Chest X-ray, AP view. Patient: 58 years old, sex M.
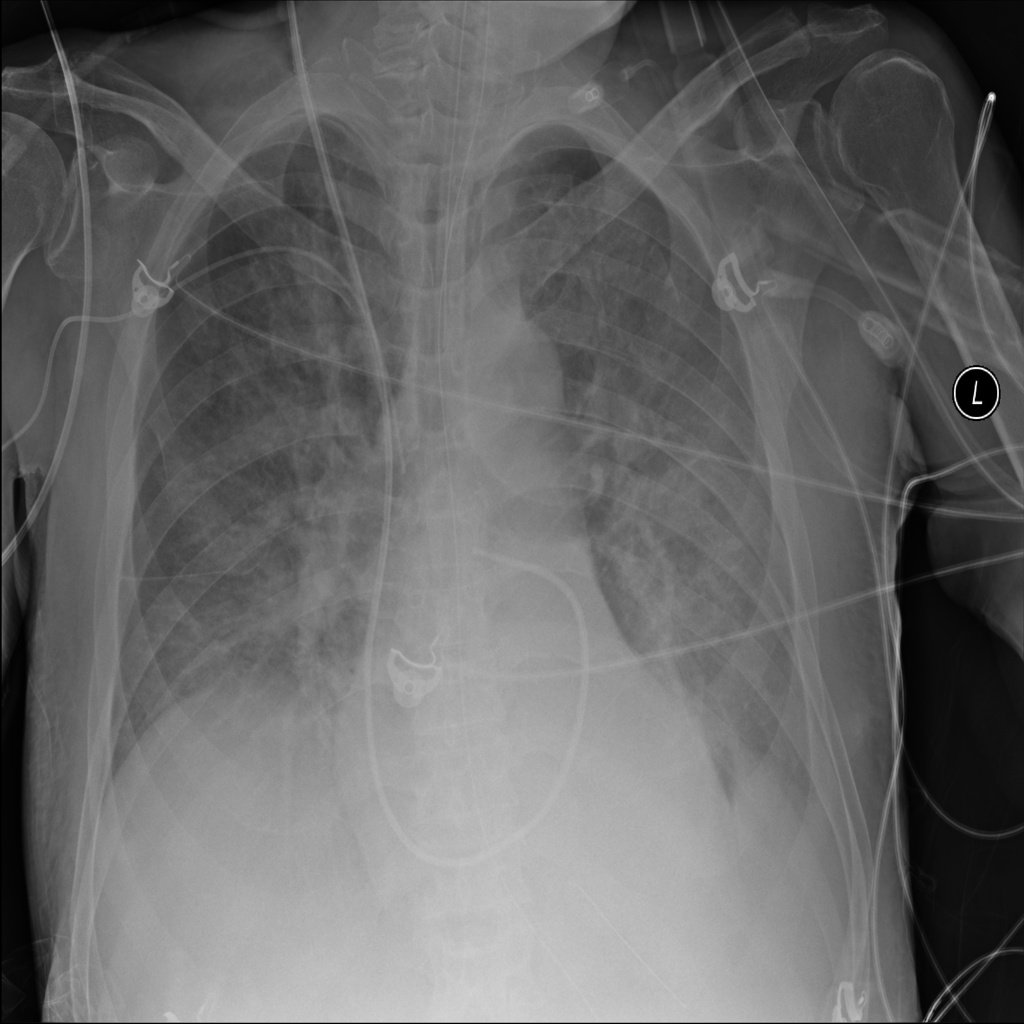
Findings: No Finding